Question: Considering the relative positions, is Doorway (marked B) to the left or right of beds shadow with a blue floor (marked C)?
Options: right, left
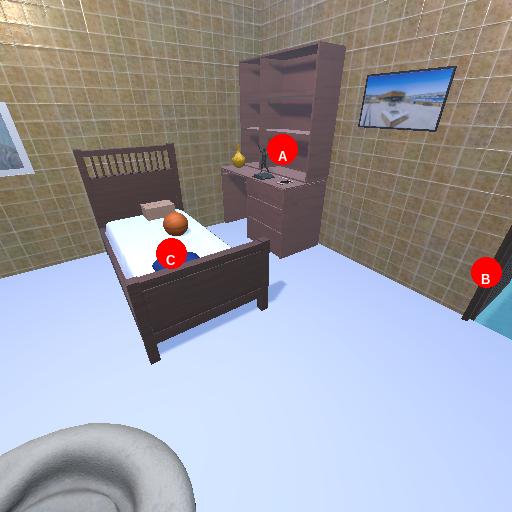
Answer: right